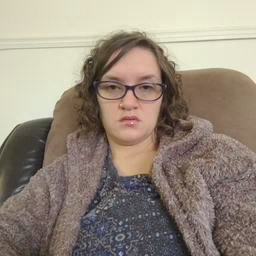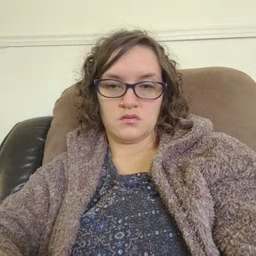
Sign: backyard